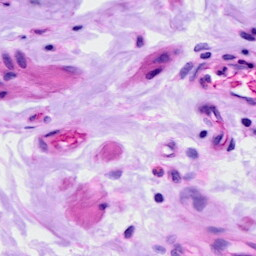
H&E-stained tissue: Ovarian